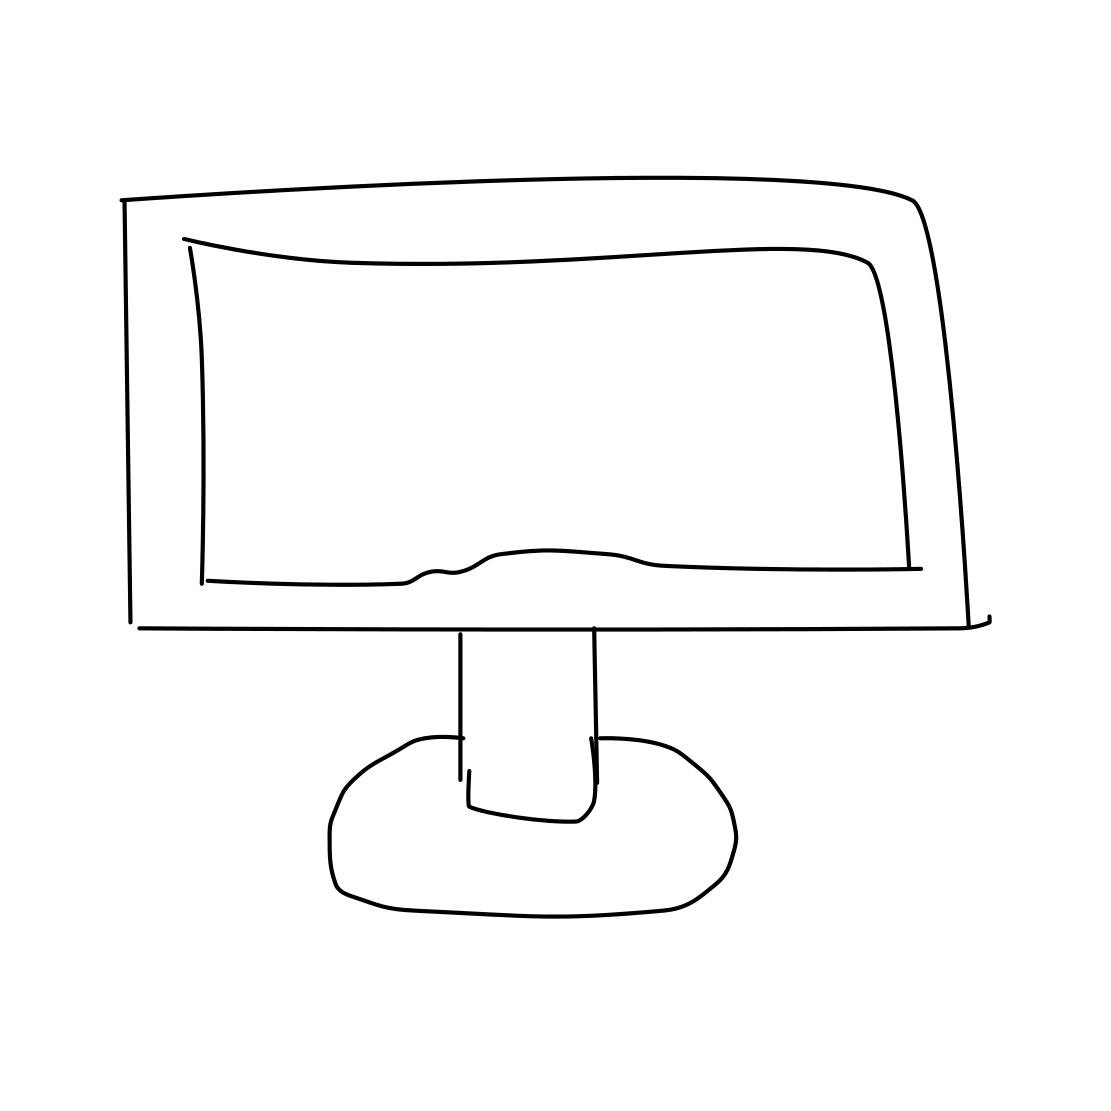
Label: computer monitor